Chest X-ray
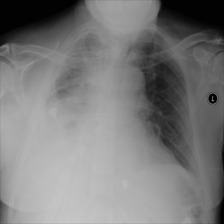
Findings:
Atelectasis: negative
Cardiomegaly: negative
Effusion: positive
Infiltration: positive
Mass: negative
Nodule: negative
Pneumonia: negative
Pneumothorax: negative
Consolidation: negative
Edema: negative
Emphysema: negative
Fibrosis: negative
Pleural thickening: negative
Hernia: negative